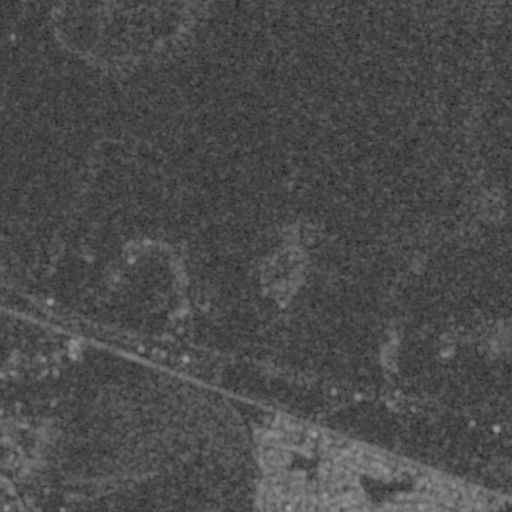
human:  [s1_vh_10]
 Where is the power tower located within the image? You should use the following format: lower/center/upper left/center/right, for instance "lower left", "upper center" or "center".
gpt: The power tower is located in the lower right of the image.
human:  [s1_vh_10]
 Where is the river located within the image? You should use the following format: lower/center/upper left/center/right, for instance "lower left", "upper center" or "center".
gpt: The river is located in the lower of the image.
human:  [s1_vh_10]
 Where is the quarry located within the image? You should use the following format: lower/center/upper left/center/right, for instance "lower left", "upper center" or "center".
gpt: There is no quarry in the image.

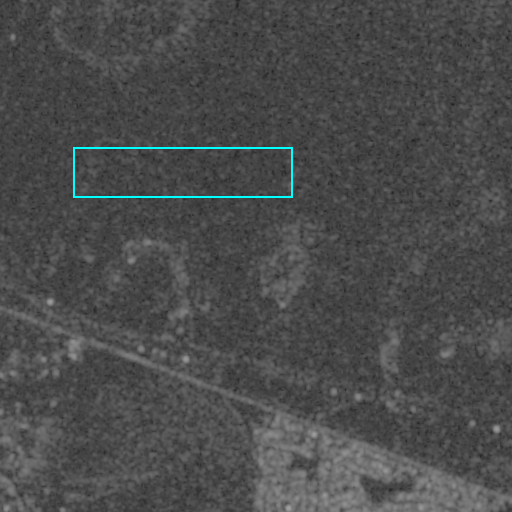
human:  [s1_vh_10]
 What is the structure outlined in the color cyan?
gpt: There is no cyan outline.
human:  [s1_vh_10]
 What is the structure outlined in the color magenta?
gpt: There is no structure outlined in magenta.